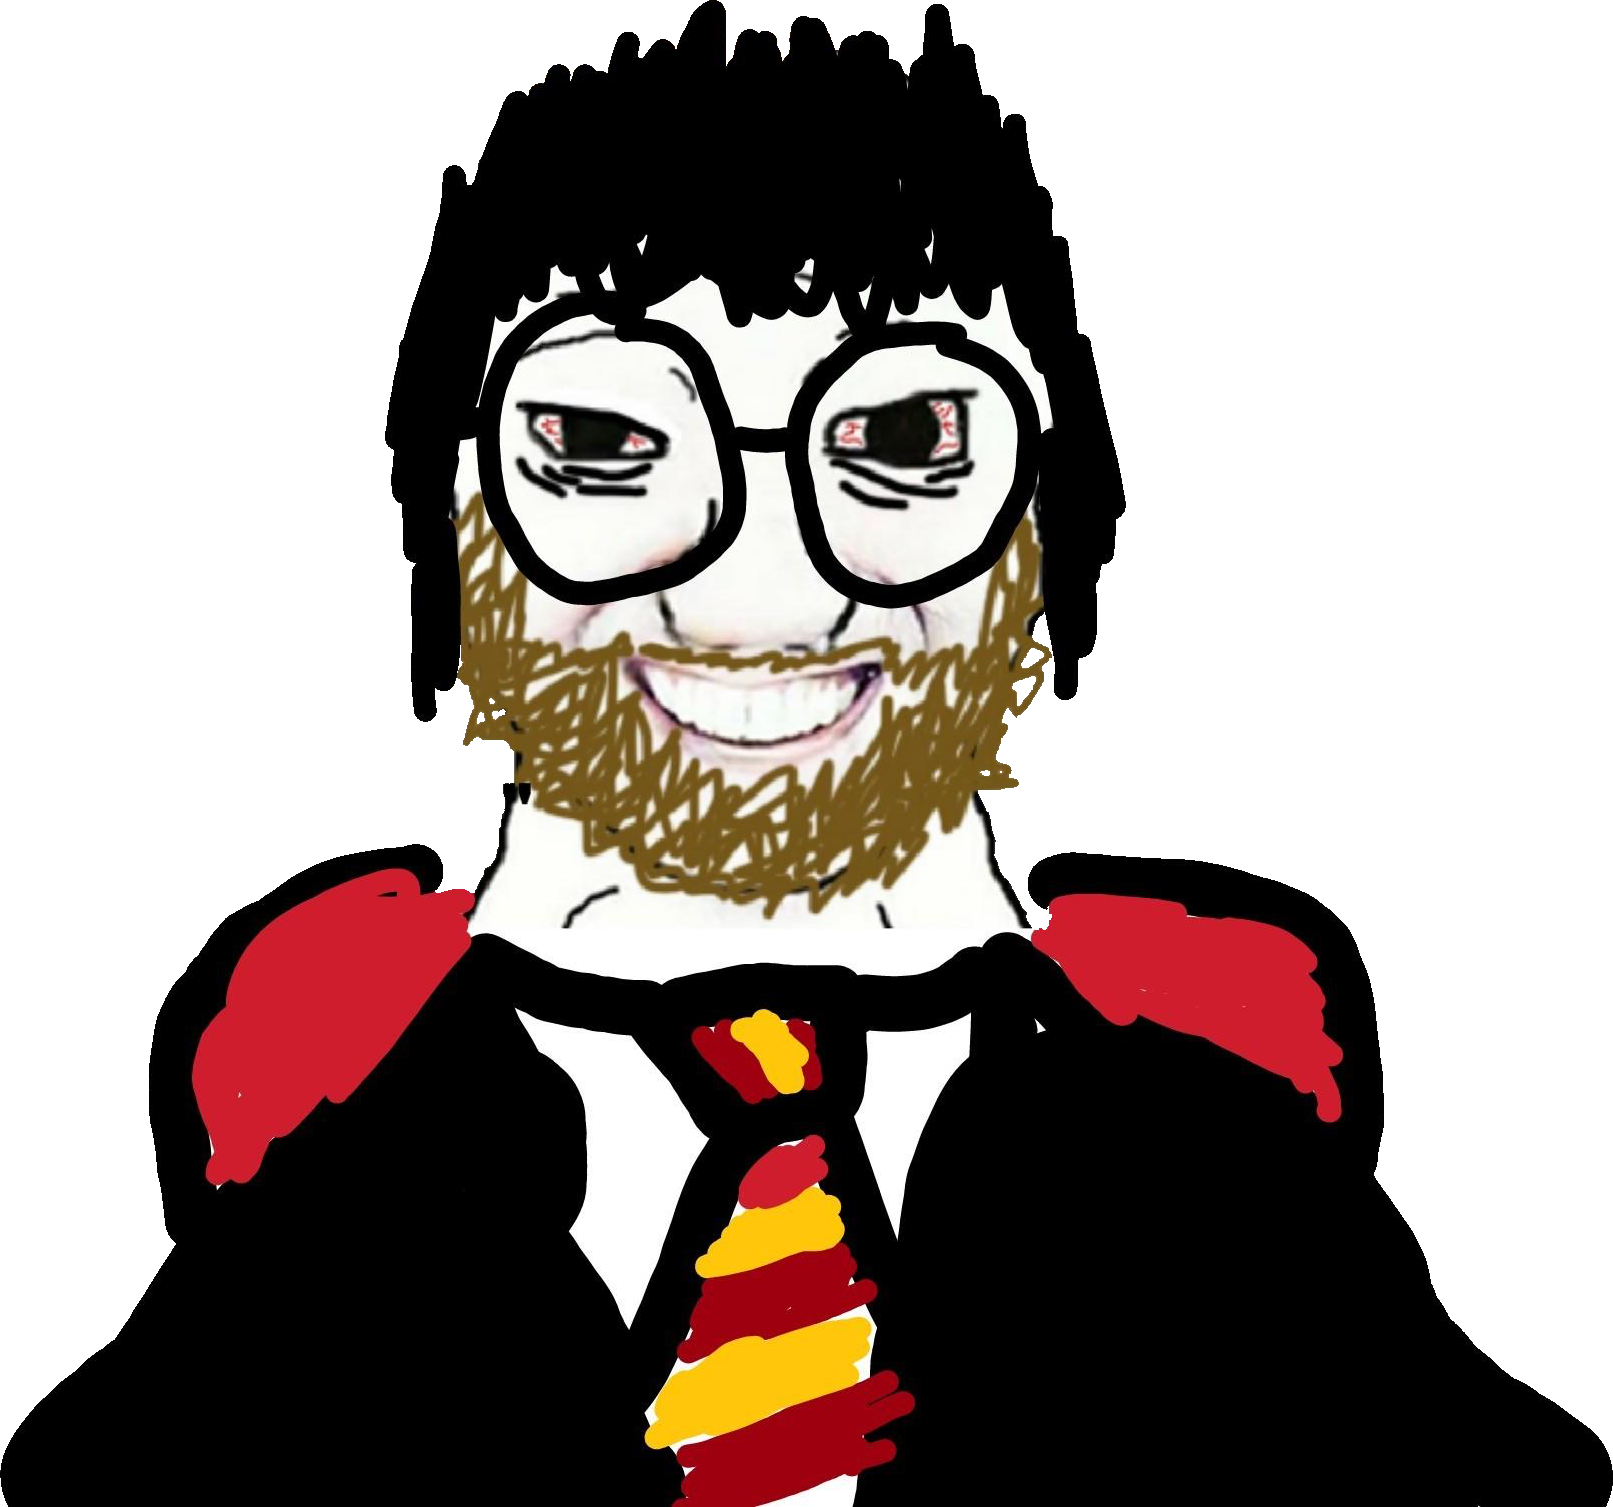
Label: 5_Coomer